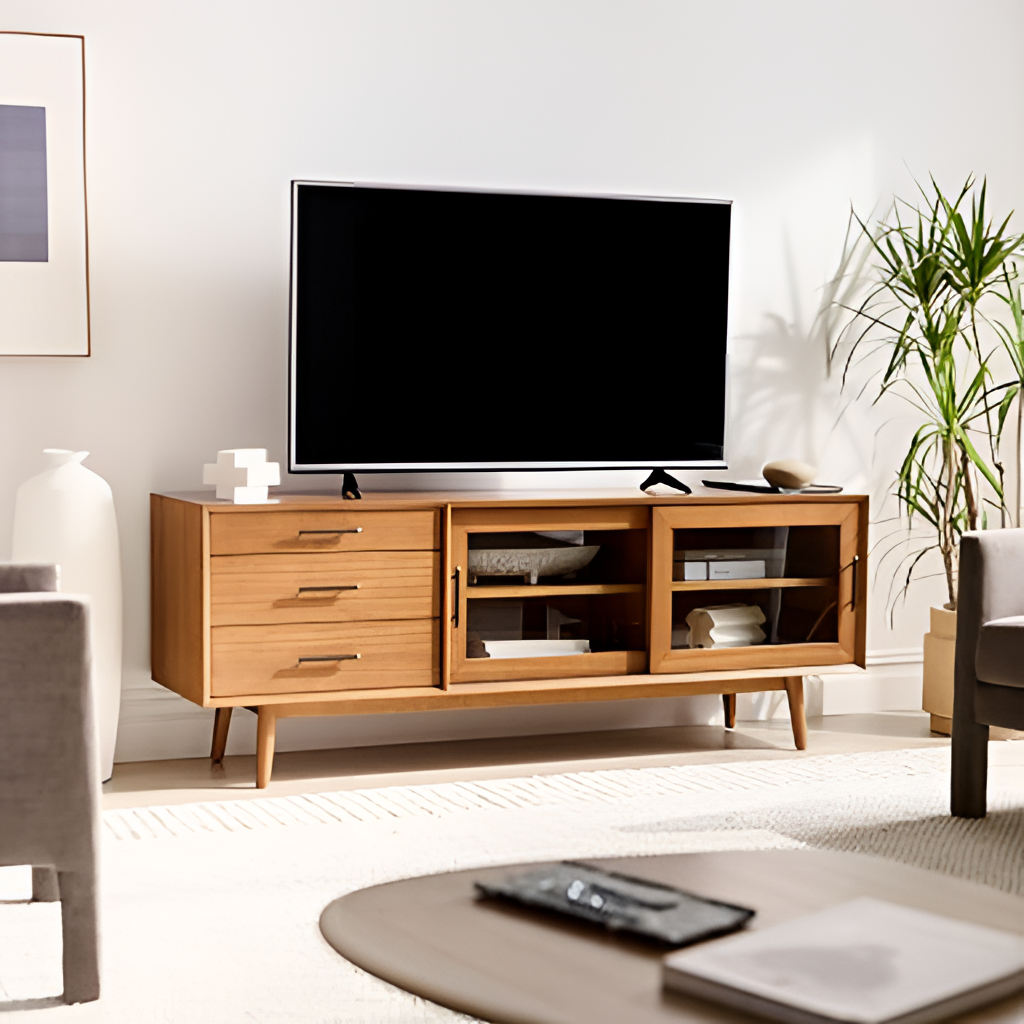
living room, light brown wood TV stand, paint wallpaper, with solid pattern, minimalist, carpet flooring, with plain pattern